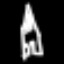
Label: The Eiffel Tower